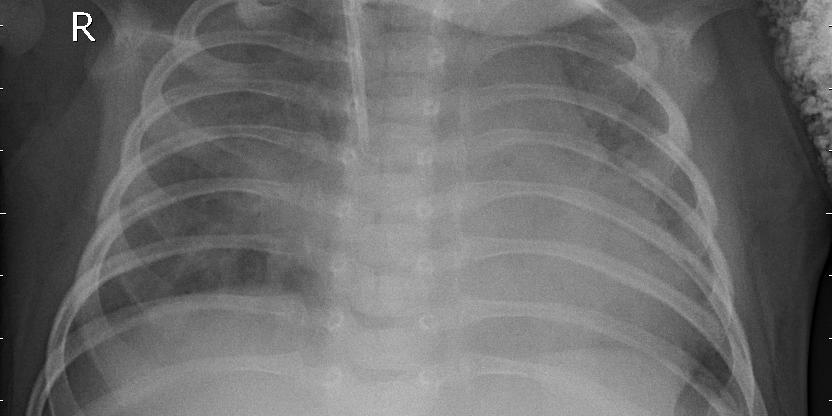
Diagnosis: PNEUMONIA